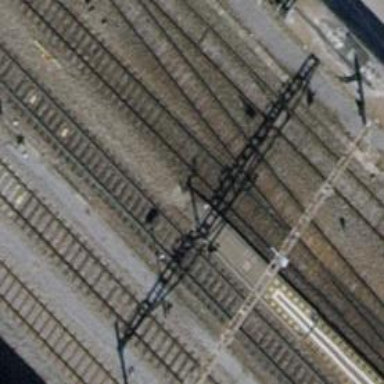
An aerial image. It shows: Siding railway line with electrified contact line for the trains.